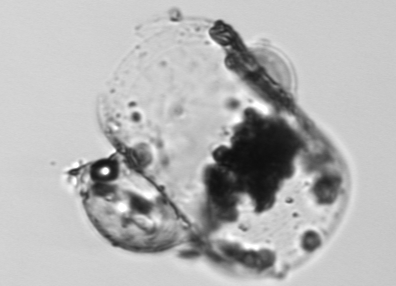
Label: Guinardia_flaccida